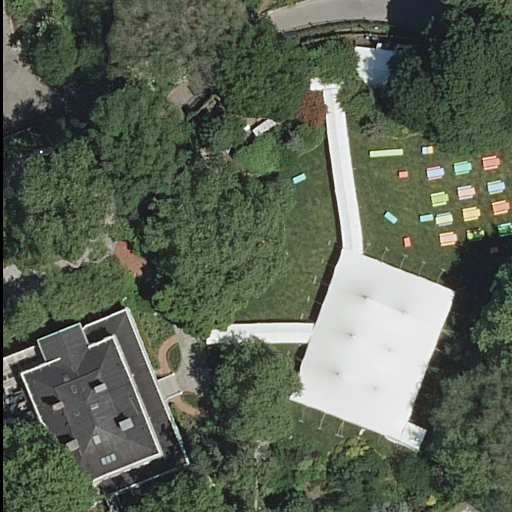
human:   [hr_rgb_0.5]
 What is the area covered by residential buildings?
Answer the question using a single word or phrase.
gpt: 2171m2

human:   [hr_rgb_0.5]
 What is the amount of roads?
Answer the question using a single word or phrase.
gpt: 6

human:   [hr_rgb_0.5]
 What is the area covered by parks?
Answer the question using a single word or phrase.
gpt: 82m2

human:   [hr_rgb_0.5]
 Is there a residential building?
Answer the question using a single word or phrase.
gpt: yes

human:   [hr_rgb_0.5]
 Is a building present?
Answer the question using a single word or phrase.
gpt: yes

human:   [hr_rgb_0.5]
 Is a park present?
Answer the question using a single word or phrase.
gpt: yes

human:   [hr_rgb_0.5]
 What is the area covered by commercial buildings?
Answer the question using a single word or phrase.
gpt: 0m2

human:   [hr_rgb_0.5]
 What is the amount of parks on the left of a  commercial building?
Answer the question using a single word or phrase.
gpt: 0

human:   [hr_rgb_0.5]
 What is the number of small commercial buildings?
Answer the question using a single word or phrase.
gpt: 0

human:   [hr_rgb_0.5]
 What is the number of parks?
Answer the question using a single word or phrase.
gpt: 1

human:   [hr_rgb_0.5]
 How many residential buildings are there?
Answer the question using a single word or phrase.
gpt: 2

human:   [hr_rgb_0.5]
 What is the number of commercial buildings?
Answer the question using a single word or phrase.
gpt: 0

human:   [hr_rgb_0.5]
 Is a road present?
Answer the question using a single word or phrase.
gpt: yes

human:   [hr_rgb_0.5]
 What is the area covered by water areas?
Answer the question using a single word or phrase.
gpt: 0m2

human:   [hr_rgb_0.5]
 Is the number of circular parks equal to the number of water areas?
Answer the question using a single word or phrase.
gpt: yes

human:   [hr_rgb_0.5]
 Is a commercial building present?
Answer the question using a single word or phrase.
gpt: no

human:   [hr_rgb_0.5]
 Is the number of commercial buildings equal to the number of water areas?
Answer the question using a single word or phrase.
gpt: yes

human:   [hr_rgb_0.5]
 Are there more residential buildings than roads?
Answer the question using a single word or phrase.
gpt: no

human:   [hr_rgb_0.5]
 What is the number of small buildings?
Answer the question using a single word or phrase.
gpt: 0

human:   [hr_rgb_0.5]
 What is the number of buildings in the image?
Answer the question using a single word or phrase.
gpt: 2

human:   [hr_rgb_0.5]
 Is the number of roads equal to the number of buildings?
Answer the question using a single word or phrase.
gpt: no

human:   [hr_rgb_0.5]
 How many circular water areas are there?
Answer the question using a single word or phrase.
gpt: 0

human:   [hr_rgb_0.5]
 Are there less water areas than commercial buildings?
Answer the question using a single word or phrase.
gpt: no

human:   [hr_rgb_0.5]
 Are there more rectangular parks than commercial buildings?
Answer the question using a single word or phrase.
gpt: yes

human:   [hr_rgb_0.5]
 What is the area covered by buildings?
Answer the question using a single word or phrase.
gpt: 2171m2

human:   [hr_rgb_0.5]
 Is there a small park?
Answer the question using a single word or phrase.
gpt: yes

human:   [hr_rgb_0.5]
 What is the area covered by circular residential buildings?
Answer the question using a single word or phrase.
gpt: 0m2

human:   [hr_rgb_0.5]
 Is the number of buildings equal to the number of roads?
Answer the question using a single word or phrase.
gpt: no

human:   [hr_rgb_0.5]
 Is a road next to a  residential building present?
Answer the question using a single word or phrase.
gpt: yes

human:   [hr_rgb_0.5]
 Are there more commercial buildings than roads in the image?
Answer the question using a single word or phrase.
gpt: no

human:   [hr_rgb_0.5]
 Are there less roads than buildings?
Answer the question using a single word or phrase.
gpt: no

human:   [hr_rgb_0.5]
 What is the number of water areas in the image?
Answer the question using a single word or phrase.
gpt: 0

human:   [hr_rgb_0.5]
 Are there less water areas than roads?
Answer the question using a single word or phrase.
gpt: yes

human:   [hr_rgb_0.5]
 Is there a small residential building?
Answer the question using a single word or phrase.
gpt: no

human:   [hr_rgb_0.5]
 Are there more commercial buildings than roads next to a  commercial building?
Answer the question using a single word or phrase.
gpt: no

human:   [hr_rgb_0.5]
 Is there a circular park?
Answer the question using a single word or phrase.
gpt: no

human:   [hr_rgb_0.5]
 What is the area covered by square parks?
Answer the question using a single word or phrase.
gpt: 0m2

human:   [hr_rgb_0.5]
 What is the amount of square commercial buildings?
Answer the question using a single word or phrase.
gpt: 0

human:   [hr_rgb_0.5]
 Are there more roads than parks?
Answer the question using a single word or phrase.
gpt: yes

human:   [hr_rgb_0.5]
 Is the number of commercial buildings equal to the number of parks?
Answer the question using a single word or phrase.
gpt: no

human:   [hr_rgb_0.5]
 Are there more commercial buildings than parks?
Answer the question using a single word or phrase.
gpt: no

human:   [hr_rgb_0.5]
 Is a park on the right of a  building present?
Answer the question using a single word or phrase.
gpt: yes

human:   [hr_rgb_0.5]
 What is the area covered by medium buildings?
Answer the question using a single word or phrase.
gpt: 0m2

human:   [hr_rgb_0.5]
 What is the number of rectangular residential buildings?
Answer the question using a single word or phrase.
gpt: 0

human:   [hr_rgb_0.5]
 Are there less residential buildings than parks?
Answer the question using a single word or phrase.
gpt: no

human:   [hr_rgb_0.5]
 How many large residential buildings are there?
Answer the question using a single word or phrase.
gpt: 2

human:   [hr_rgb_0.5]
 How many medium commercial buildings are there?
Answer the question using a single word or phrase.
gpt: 0

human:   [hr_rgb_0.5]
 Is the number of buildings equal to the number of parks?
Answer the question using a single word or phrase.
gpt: no

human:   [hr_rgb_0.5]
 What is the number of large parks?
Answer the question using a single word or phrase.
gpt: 0

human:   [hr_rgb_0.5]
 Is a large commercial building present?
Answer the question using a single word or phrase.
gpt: no

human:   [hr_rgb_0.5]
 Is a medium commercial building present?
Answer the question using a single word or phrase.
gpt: no

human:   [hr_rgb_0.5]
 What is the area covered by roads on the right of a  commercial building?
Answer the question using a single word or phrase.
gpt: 0m2

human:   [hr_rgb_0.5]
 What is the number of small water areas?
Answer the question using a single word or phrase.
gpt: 0

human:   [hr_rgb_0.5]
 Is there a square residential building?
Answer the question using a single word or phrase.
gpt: no

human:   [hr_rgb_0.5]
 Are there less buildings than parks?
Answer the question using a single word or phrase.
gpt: no

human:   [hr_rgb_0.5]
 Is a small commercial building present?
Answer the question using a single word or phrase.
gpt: no

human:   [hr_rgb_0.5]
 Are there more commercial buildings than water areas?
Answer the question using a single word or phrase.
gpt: no

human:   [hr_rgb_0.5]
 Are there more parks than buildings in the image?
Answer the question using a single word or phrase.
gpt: no

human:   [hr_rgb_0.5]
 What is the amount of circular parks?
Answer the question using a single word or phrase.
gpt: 0

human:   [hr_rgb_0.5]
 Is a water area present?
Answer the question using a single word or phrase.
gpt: no

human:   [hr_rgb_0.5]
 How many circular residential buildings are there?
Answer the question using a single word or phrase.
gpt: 0

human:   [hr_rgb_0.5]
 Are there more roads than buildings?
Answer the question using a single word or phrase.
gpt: yes

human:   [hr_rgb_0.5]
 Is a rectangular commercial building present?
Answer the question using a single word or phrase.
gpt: no

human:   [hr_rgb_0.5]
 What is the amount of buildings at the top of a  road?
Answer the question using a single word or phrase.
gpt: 1